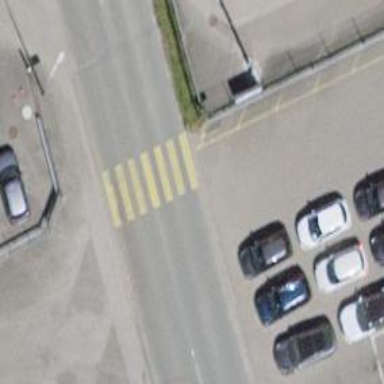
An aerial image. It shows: Uncontrolled zebra crossing with notable zebra markings.